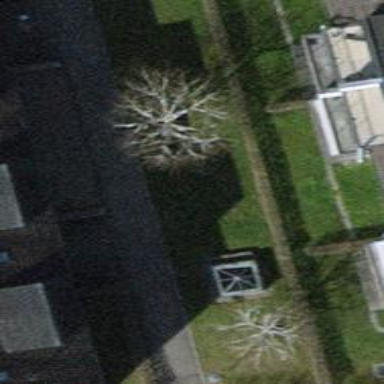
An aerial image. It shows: Brown bench in the vicinity.